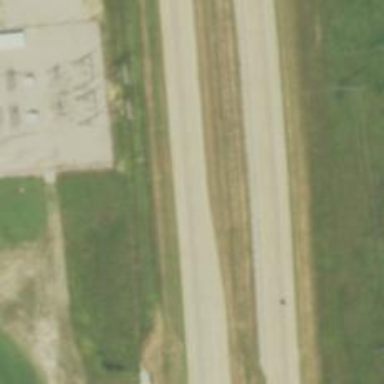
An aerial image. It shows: Trunk highway with expressway features.